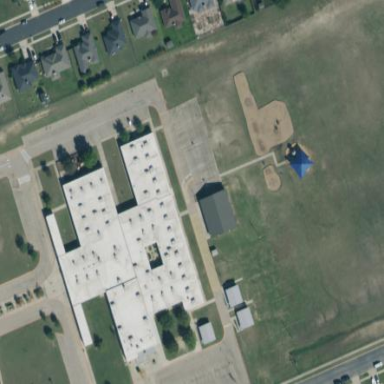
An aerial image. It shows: School.